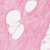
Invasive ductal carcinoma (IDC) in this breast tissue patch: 0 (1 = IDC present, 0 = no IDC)